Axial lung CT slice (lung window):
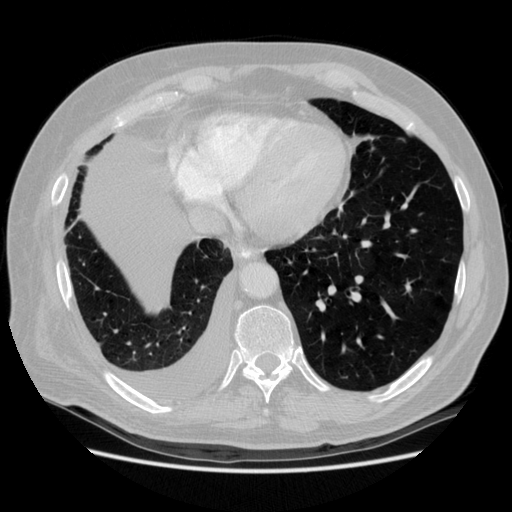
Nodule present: no